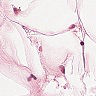
Metastatic tissue present: no